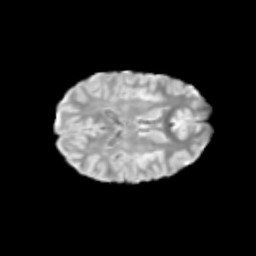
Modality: T2w
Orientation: axial
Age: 13
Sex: female
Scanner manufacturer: siemens
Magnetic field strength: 3 T
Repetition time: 3.8 s
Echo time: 0.07 s